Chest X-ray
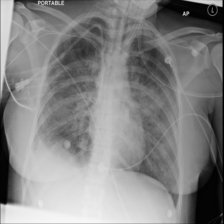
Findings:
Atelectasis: negative
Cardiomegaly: negative
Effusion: negative
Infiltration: positive
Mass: negative
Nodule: negative
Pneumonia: negative
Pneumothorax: negative
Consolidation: negative
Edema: negative
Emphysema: negative
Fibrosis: negative
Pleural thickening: negative
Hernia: negative